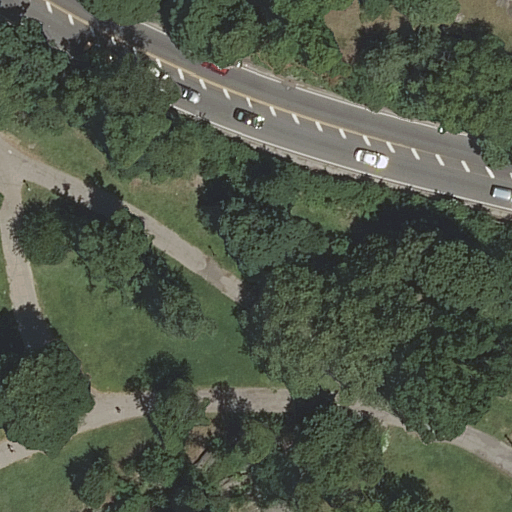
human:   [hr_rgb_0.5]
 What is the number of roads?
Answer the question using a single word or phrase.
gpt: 4

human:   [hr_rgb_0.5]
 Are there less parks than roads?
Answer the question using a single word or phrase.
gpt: yes

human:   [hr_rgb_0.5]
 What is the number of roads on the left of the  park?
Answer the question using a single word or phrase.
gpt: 4

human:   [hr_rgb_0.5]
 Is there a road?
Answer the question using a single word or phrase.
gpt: yes

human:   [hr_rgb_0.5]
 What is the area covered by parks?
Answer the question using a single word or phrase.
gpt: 10631m2

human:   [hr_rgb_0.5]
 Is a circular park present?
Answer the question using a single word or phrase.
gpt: no

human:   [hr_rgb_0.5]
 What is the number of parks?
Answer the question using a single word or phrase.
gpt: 1

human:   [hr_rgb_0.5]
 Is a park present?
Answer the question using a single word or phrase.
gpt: yes

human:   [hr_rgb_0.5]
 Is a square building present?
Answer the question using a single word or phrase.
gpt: no

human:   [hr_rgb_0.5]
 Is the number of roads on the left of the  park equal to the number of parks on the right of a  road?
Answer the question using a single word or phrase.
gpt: no

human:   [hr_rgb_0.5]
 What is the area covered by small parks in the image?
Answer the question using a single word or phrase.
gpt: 0m2

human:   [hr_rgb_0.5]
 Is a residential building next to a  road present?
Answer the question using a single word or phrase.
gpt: no

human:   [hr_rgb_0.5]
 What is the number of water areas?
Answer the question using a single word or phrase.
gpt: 0

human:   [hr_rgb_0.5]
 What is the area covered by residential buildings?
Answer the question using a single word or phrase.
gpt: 0m2

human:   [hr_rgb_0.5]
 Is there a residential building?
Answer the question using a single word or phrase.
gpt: no

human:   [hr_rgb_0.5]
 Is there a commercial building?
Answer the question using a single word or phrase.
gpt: no

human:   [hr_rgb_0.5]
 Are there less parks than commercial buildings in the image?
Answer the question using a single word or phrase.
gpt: no

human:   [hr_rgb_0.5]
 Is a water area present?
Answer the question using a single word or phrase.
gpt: no

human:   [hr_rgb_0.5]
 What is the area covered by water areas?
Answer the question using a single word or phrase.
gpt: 0m2

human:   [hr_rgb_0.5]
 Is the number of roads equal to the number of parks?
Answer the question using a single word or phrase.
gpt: no

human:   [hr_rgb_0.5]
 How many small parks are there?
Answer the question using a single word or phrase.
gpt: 0

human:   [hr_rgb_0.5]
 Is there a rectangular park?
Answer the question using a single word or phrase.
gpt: yes

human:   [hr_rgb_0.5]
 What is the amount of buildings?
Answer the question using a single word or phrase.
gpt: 0

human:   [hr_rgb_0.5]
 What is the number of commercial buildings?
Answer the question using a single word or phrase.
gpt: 0

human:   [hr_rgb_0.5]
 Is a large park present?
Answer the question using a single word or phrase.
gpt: yes

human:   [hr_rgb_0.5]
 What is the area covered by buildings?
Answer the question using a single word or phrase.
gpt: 0m2

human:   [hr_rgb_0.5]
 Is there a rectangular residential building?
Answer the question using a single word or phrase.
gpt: no

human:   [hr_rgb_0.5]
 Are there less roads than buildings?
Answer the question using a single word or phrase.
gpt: no

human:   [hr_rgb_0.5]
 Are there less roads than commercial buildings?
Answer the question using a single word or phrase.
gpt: no

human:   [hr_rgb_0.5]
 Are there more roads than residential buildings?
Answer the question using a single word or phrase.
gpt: yes

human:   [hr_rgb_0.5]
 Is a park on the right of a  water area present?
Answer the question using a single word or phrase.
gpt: no

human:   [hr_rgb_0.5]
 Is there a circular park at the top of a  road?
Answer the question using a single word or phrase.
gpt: no

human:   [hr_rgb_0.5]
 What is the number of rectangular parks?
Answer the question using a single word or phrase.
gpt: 1

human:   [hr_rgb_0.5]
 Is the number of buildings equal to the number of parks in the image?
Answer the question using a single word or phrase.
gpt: no

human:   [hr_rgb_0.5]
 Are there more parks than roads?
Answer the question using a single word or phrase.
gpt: no

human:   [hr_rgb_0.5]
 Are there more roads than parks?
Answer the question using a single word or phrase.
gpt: yes

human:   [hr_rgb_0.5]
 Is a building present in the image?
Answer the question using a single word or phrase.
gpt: no

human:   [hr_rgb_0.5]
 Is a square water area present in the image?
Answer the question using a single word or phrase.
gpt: no

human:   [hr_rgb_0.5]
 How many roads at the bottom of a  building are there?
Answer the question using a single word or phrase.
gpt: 0

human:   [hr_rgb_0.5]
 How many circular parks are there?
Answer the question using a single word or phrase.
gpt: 0

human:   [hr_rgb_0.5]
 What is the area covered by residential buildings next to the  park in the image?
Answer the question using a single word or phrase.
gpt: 0m2

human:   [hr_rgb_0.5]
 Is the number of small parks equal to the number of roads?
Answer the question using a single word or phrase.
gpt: no

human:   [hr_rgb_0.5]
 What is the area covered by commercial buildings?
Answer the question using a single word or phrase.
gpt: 0m2

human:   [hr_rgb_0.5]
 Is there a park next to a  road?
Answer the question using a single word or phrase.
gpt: yes

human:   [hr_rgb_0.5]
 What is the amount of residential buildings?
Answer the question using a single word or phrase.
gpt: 0

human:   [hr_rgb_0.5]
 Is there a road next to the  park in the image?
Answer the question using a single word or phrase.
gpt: yes

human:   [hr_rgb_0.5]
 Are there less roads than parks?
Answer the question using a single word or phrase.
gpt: no

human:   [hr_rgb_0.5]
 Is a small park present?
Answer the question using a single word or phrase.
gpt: no

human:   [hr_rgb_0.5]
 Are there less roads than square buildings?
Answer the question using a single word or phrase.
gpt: no

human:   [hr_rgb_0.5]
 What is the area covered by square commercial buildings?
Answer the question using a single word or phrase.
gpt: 0m2

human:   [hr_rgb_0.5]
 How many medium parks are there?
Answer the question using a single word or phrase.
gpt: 0

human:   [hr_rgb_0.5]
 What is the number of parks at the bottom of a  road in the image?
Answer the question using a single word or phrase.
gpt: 1

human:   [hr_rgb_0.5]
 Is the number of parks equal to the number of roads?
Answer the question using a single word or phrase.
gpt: no

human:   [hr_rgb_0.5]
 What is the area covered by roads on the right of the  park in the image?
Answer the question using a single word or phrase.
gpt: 0m2

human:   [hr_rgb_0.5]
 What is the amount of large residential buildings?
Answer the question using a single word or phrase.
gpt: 0

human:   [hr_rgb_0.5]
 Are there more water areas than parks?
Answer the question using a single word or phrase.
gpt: no

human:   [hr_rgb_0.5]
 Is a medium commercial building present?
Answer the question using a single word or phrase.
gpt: no

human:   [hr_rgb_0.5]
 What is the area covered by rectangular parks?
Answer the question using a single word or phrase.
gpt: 10631m2

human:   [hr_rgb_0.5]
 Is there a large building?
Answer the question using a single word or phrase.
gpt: no

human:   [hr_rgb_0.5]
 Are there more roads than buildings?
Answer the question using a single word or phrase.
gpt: yes

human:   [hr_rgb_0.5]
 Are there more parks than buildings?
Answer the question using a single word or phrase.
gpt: yes

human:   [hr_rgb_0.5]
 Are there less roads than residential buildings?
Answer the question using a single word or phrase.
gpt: no

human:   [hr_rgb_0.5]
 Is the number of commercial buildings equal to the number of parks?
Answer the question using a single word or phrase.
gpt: no

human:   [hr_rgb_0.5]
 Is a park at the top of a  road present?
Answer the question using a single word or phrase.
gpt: no